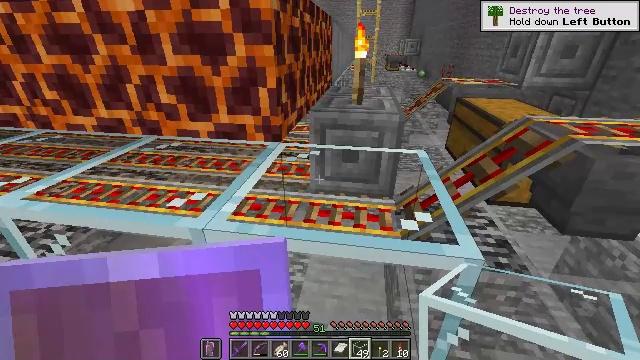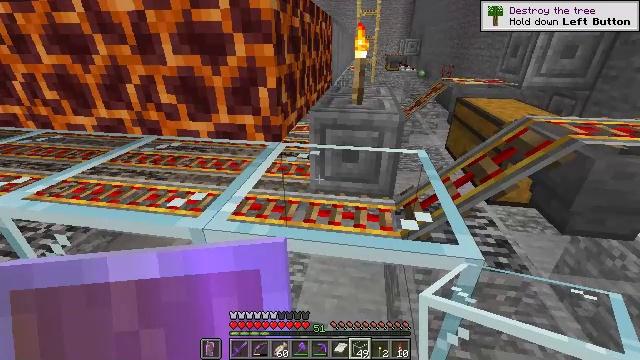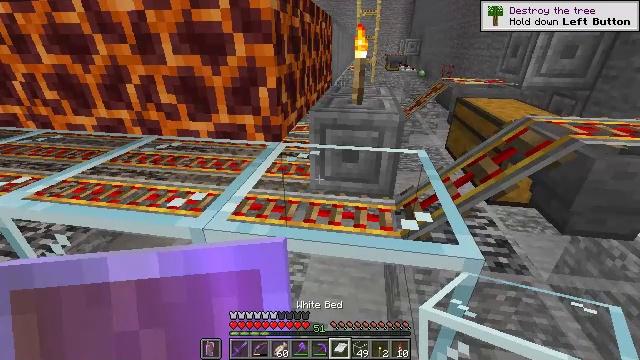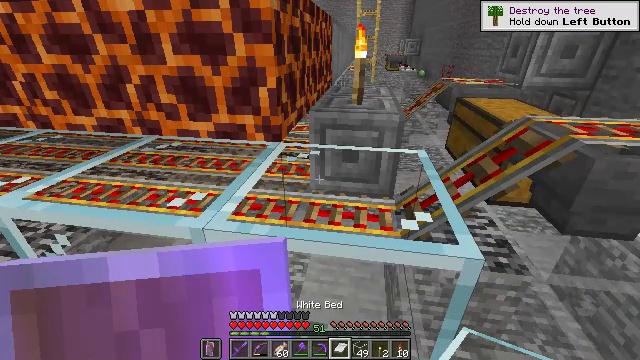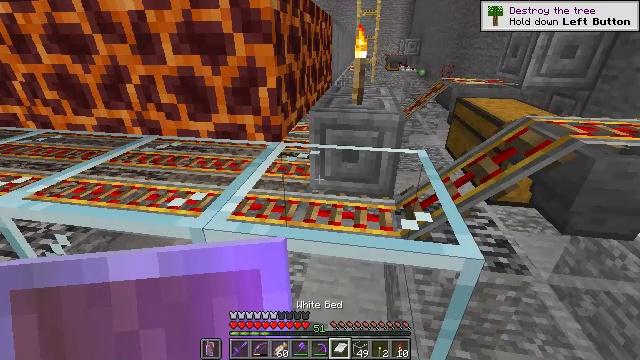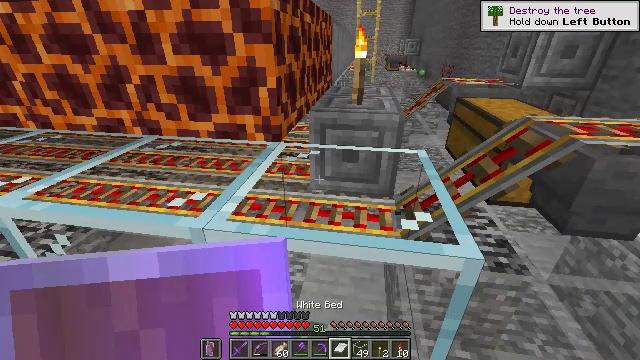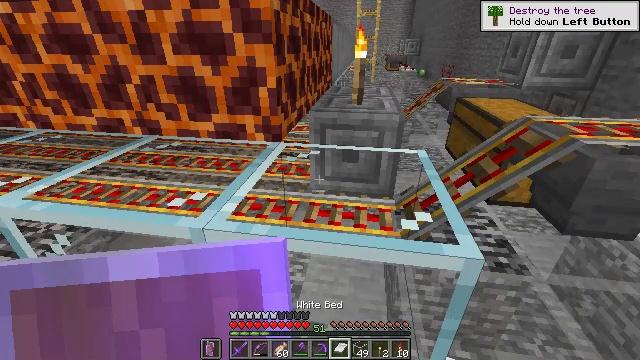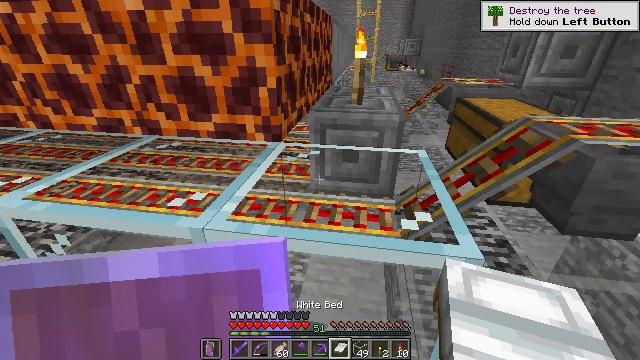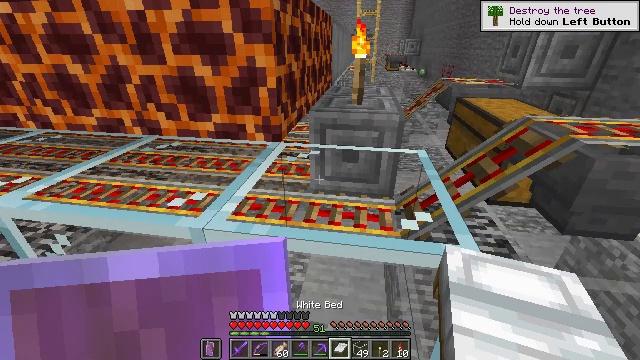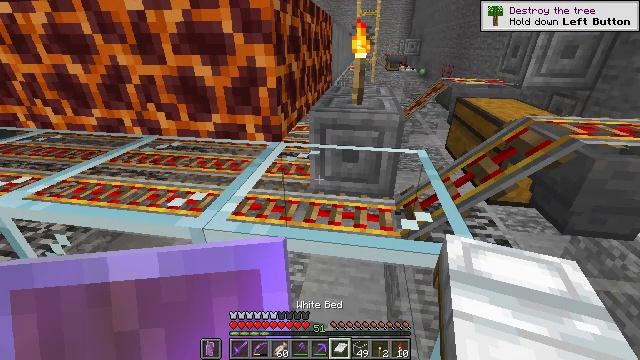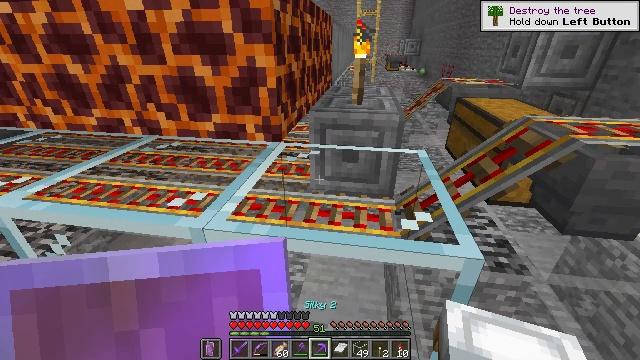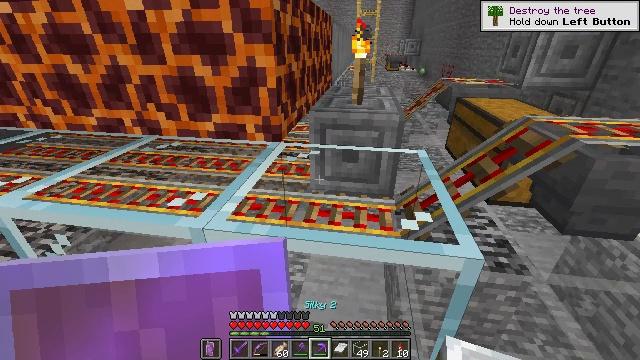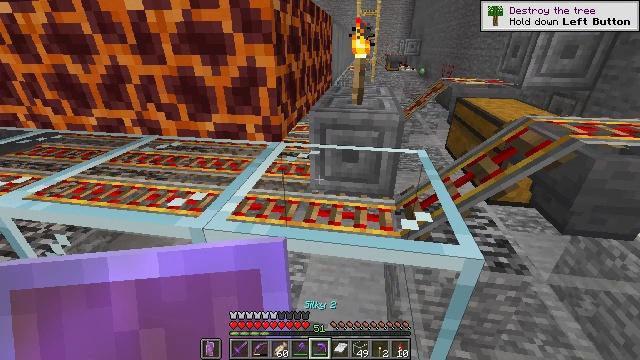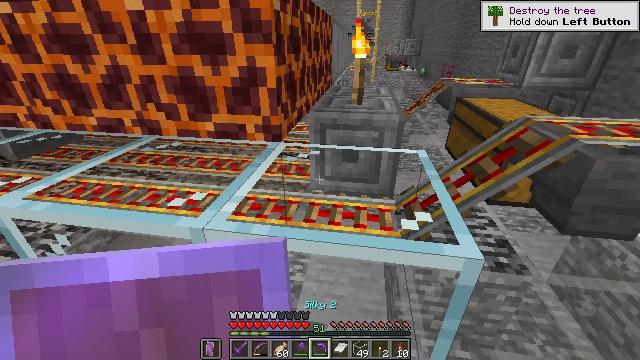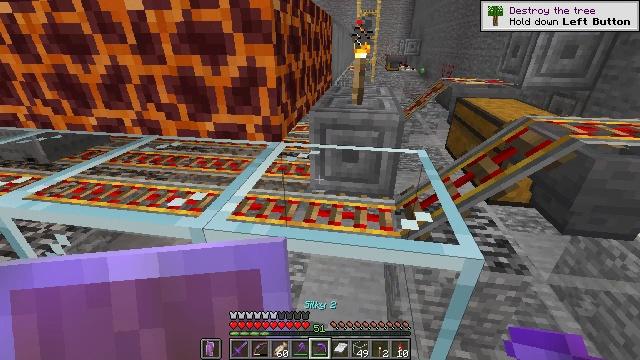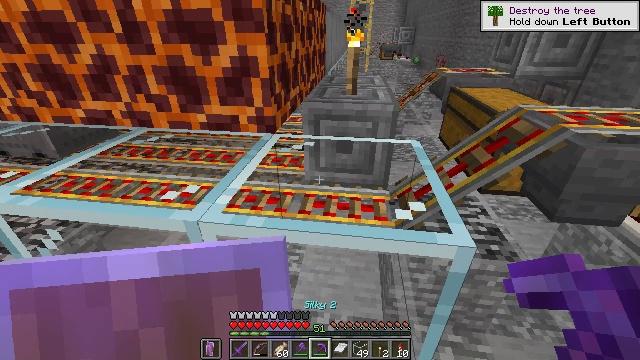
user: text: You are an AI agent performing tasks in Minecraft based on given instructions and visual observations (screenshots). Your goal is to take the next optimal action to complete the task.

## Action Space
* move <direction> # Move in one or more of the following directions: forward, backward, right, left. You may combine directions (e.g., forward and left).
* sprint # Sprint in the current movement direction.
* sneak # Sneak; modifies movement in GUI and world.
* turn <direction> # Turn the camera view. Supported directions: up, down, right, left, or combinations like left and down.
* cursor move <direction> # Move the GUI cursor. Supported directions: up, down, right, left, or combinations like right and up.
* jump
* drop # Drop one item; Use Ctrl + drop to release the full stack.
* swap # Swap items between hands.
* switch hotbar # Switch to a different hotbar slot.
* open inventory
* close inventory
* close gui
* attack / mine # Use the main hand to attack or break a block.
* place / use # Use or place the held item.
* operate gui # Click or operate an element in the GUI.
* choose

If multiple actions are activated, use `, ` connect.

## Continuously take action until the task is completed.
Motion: motion action
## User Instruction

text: Remove the glass to use the space.
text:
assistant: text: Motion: no_op
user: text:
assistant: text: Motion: no_op
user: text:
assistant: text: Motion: no_op
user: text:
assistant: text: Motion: no_op
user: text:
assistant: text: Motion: no_op
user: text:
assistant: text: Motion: no_op
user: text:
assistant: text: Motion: no_op
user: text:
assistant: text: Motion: no_op
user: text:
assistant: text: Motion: no_op
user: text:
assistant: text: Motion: no_op
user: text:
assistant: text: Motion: no_op
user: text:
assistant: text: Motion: no_op
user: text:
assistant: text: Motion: no_op
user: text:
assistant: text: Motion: no_op
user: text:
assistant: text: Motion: turn right and down
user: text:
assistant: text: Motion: turn right and down
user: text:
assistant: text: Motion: turn right and down
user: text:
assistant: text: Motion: turn down
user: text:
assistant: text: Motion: no_op
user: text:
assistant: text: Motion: turn down, attack / mine
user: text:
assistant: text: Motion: turn down, attack / mine
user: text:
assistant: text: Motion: attack / mine
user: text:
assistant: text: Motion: attack / mine
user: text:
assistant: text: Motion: attack / mine
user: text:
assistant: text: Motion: attack / mine
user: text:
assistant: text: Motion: attack / mine
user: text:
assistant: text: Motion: attack / mine
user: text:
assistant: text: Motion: attack / mine
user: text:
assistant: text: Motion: attack / mine
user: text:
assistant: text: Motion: attack / mine